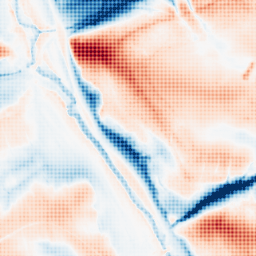
Category: classical
Decomposition family: gaussian_anisotropic
Decomposition parameters: sigma_x: 5
sigma_y: 20
Upsampling method: sinc_hamming
Upsampling parameters: scale: 8
kernel_size: 8
Upsampling scale: 8